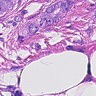
Metastatic tissue present: yes